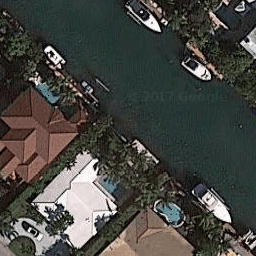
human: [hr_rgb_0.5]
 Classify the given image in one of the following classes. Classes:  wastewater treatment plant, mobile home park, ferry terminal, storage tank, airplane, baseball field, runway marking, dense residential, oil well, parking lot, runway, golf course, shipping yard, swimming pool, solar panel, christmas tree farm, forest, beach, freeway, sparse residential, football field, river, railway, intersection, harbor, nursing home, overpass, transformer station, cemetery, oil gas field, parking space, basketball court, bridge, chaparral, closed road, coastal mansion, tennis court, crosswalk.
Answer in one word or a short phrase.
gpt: coastal mansion